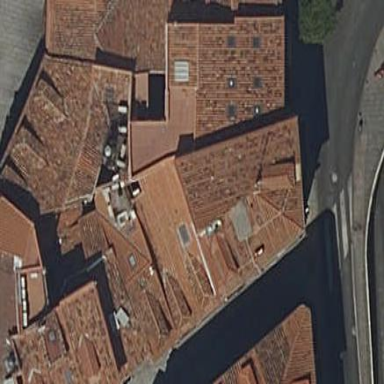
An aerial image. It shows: Building with brown roof.